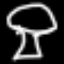
Label: mushroom